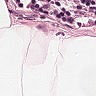
Metastatic tissue present: no